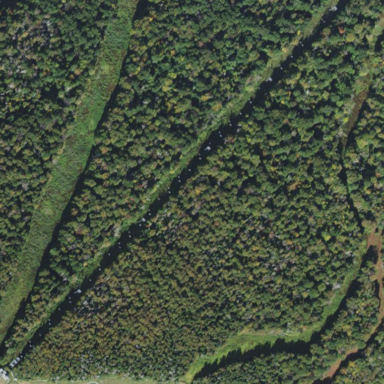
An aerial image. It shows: Lush woodland area covered with trees.